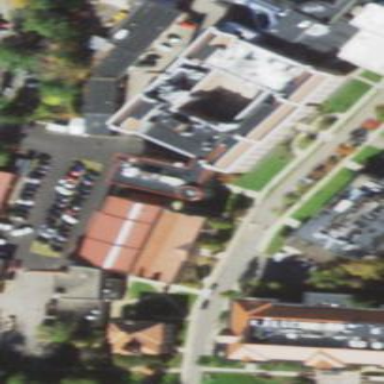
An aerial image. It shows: Part of building is shown in the image.